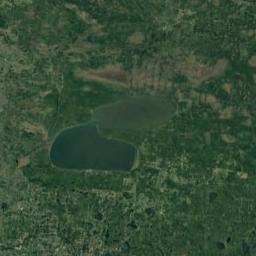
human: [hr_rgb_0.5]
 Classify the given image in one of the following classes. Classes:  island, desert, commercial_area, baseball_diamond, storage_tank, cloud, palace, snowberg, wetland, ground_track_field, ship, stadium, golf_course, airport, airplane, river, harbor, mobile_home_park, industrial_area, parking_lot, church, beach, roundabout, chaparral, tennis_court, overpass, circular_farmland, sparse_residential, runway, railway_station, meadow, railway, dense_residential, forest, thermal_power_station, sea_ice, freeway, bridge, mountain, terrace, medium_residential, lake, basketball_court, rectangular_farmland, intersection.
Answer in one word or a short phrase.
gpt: lake